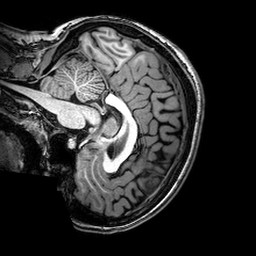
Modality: T1w
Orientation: sagittal
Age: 19
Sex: female
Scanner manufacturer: philips
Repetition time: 0.008359 s
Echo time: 0.00386 s